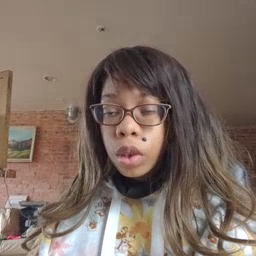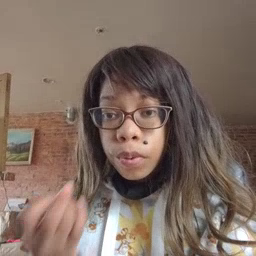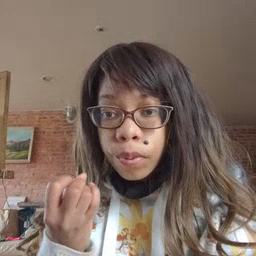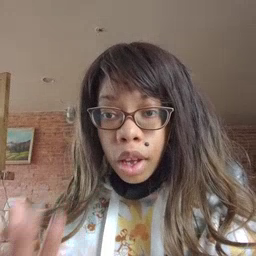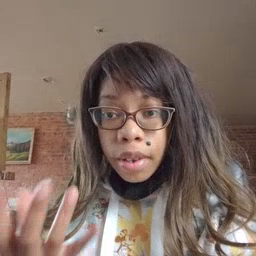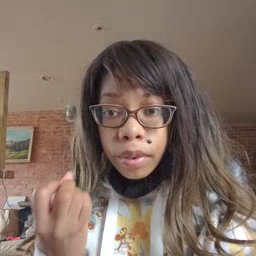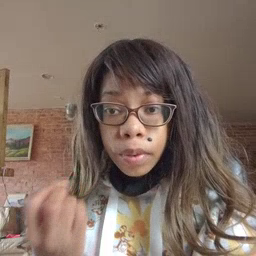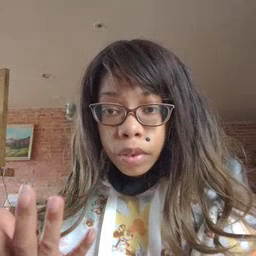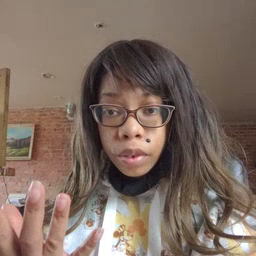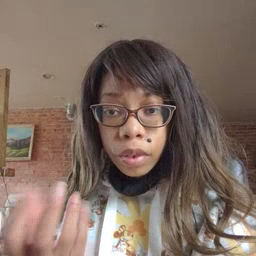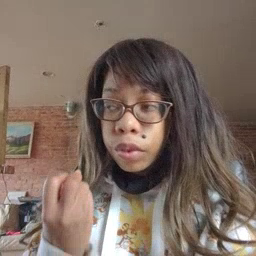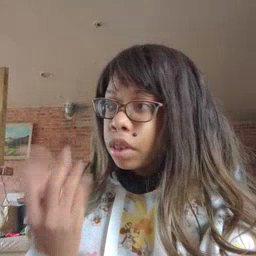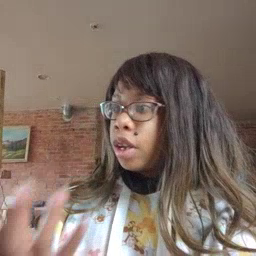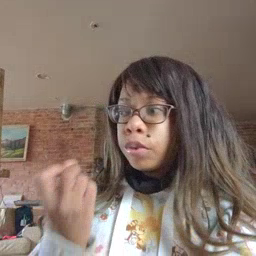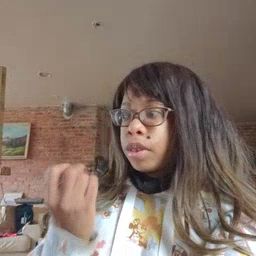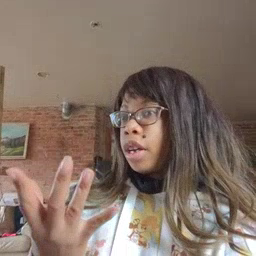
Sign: many